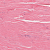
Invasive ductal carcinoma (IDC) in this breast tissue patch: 0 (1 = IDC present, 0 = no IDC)